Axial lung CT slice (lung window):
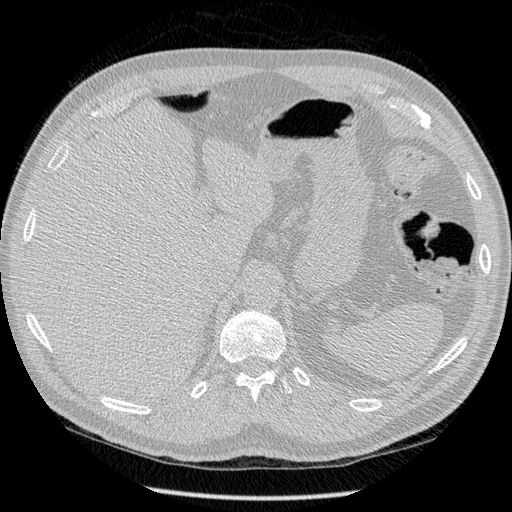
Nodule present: no